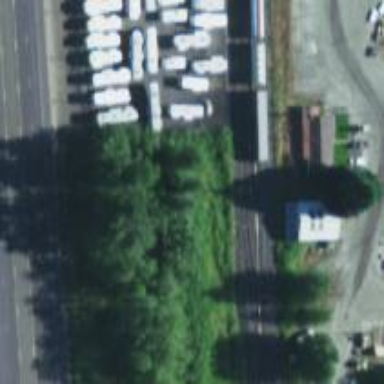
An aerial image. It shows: Railway siding for service.